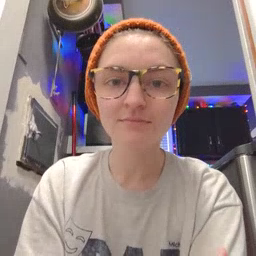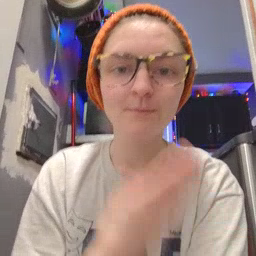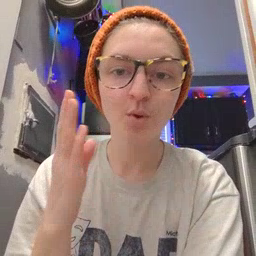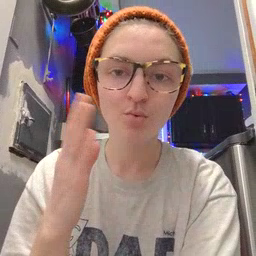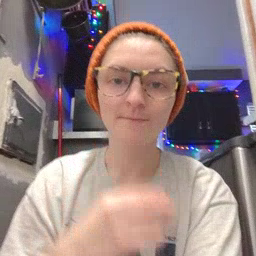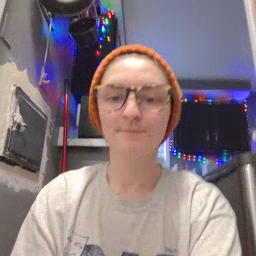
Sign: blue